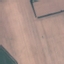
Land use / land cover: AnnualCrop